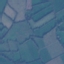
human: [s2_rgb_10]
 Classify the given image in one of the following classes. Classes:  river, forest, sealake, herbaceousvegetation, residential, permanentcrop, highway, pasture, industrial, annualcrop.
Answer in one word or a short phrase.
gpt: Pasture